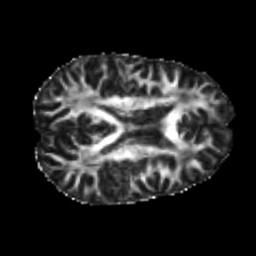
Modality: FA
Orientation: axial
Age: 21
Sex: male
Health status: healthy
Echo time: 0.074 s